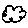
Label: cloud